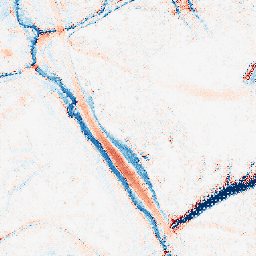
Category: morphological
Decomposition family: morphological_ellipse
Decomposition parameters: operation: average
width: 20
height: 20
Upsampling method: regularized
Upsampling parameters: scale: 2
lambda_reg: 0.1
Upsampling scale: 2